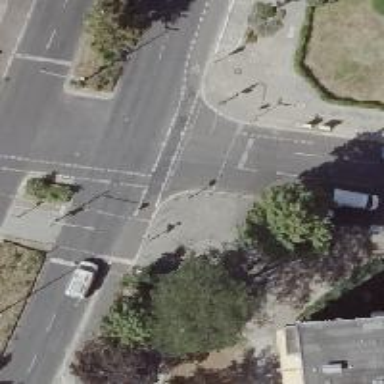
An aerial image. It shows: Road with traffic signals.